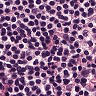
Metastatic tissue present: no